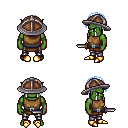
a pixel art fantasy rpg character, male body template, orc, green skin, leather chest armor, metal pants, white cyan parted hairstyle, chain helm, gold boots, dagger, four views (front, back, left, right), 2x2 character sprite sheet, small pixel art, hard edges, no anti-aliasing